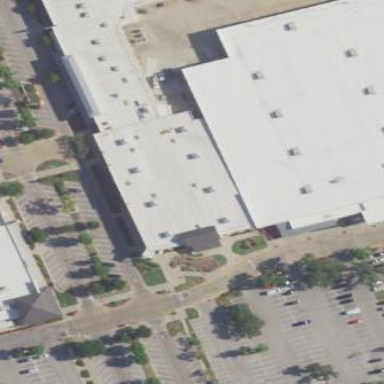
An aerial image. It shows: Retail building that houses department store.